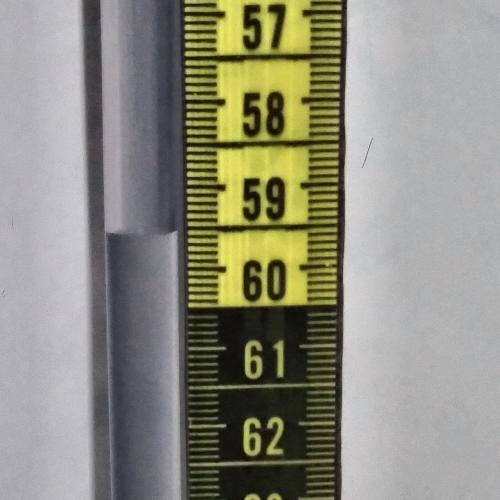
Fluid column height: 59.5 cm